Field crop: tomato
Growth stage: 2
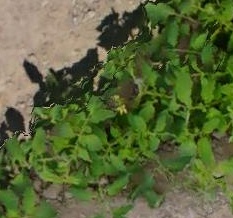
Species: tomato